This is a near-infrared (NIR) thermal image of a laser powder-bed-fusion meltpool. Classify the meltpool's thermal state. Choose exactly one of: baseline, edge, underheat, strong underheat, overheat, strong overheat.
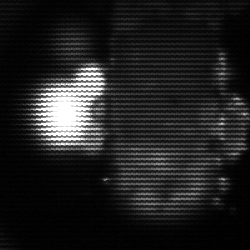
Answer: strong underheat